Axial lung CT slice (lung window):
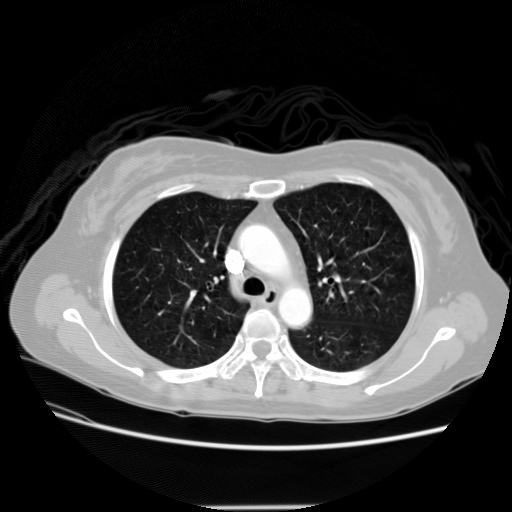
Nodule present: no